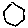
Label: hexagon